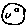
Label: moon